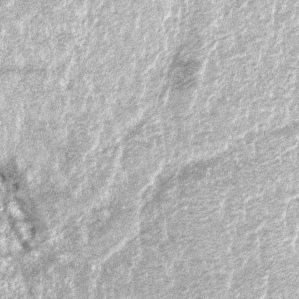
Label: frost